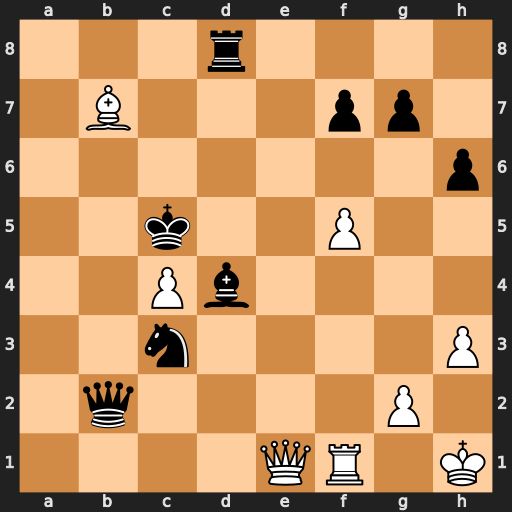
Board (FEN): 3r4/1B3pp1/7p/2k2P2/2Pb4/2n4P/1q4P1/4QR1K
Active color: w
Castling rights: -
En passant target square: -
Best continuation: Qe7+ Rd6 Qc7+ Kb4 Qxd6+